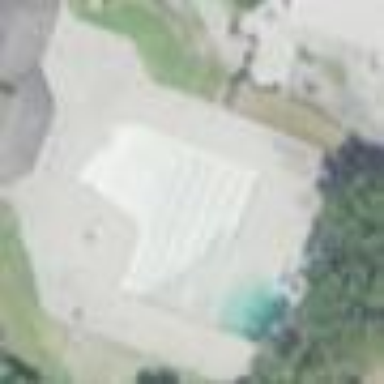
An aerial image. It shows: Sports centre dedicated to swimming activities.